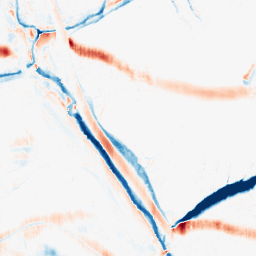
Category: morphological
Decomposition family: morphological_ellipse
Decomposition parameters: operation: average
width: 20
height: 5
Upsampling method: bilinear
Upsampling parameters: scale: 8
Upsampling scale: 8